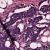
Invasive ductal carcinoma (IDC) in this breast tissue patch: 1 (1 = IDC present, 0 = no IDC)